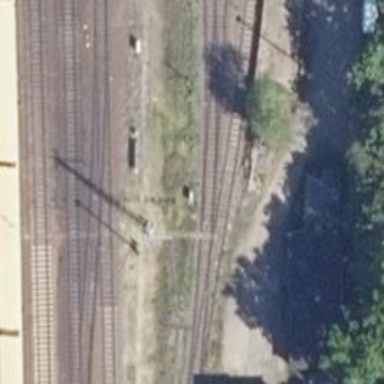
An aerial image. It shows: Railway switch.